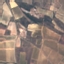
Land use / land cover class: PermanentCrop